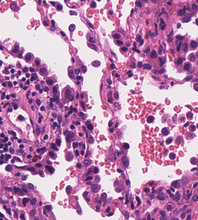
Tumor epithelial tissue: yes
Tumor-associated stroma tissue: yes
Normal tissue: no